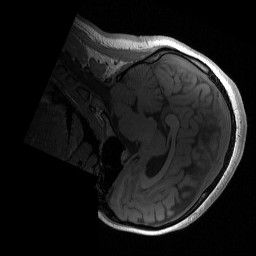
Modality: T1w
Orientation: sagittal
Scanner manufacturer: siemens
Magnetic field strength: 3 T
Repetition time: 2 s
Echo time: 0.0022 s